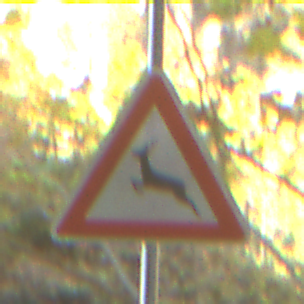
Verkehrszeichen: WildwechselRechts
Umgebung: Outdoor, Urban
Tageszeit: Midday
Wetter: Clear
Licht: Natural
Jahreszeit: NotSpecified
Kontrast: LowContrast